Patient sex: F
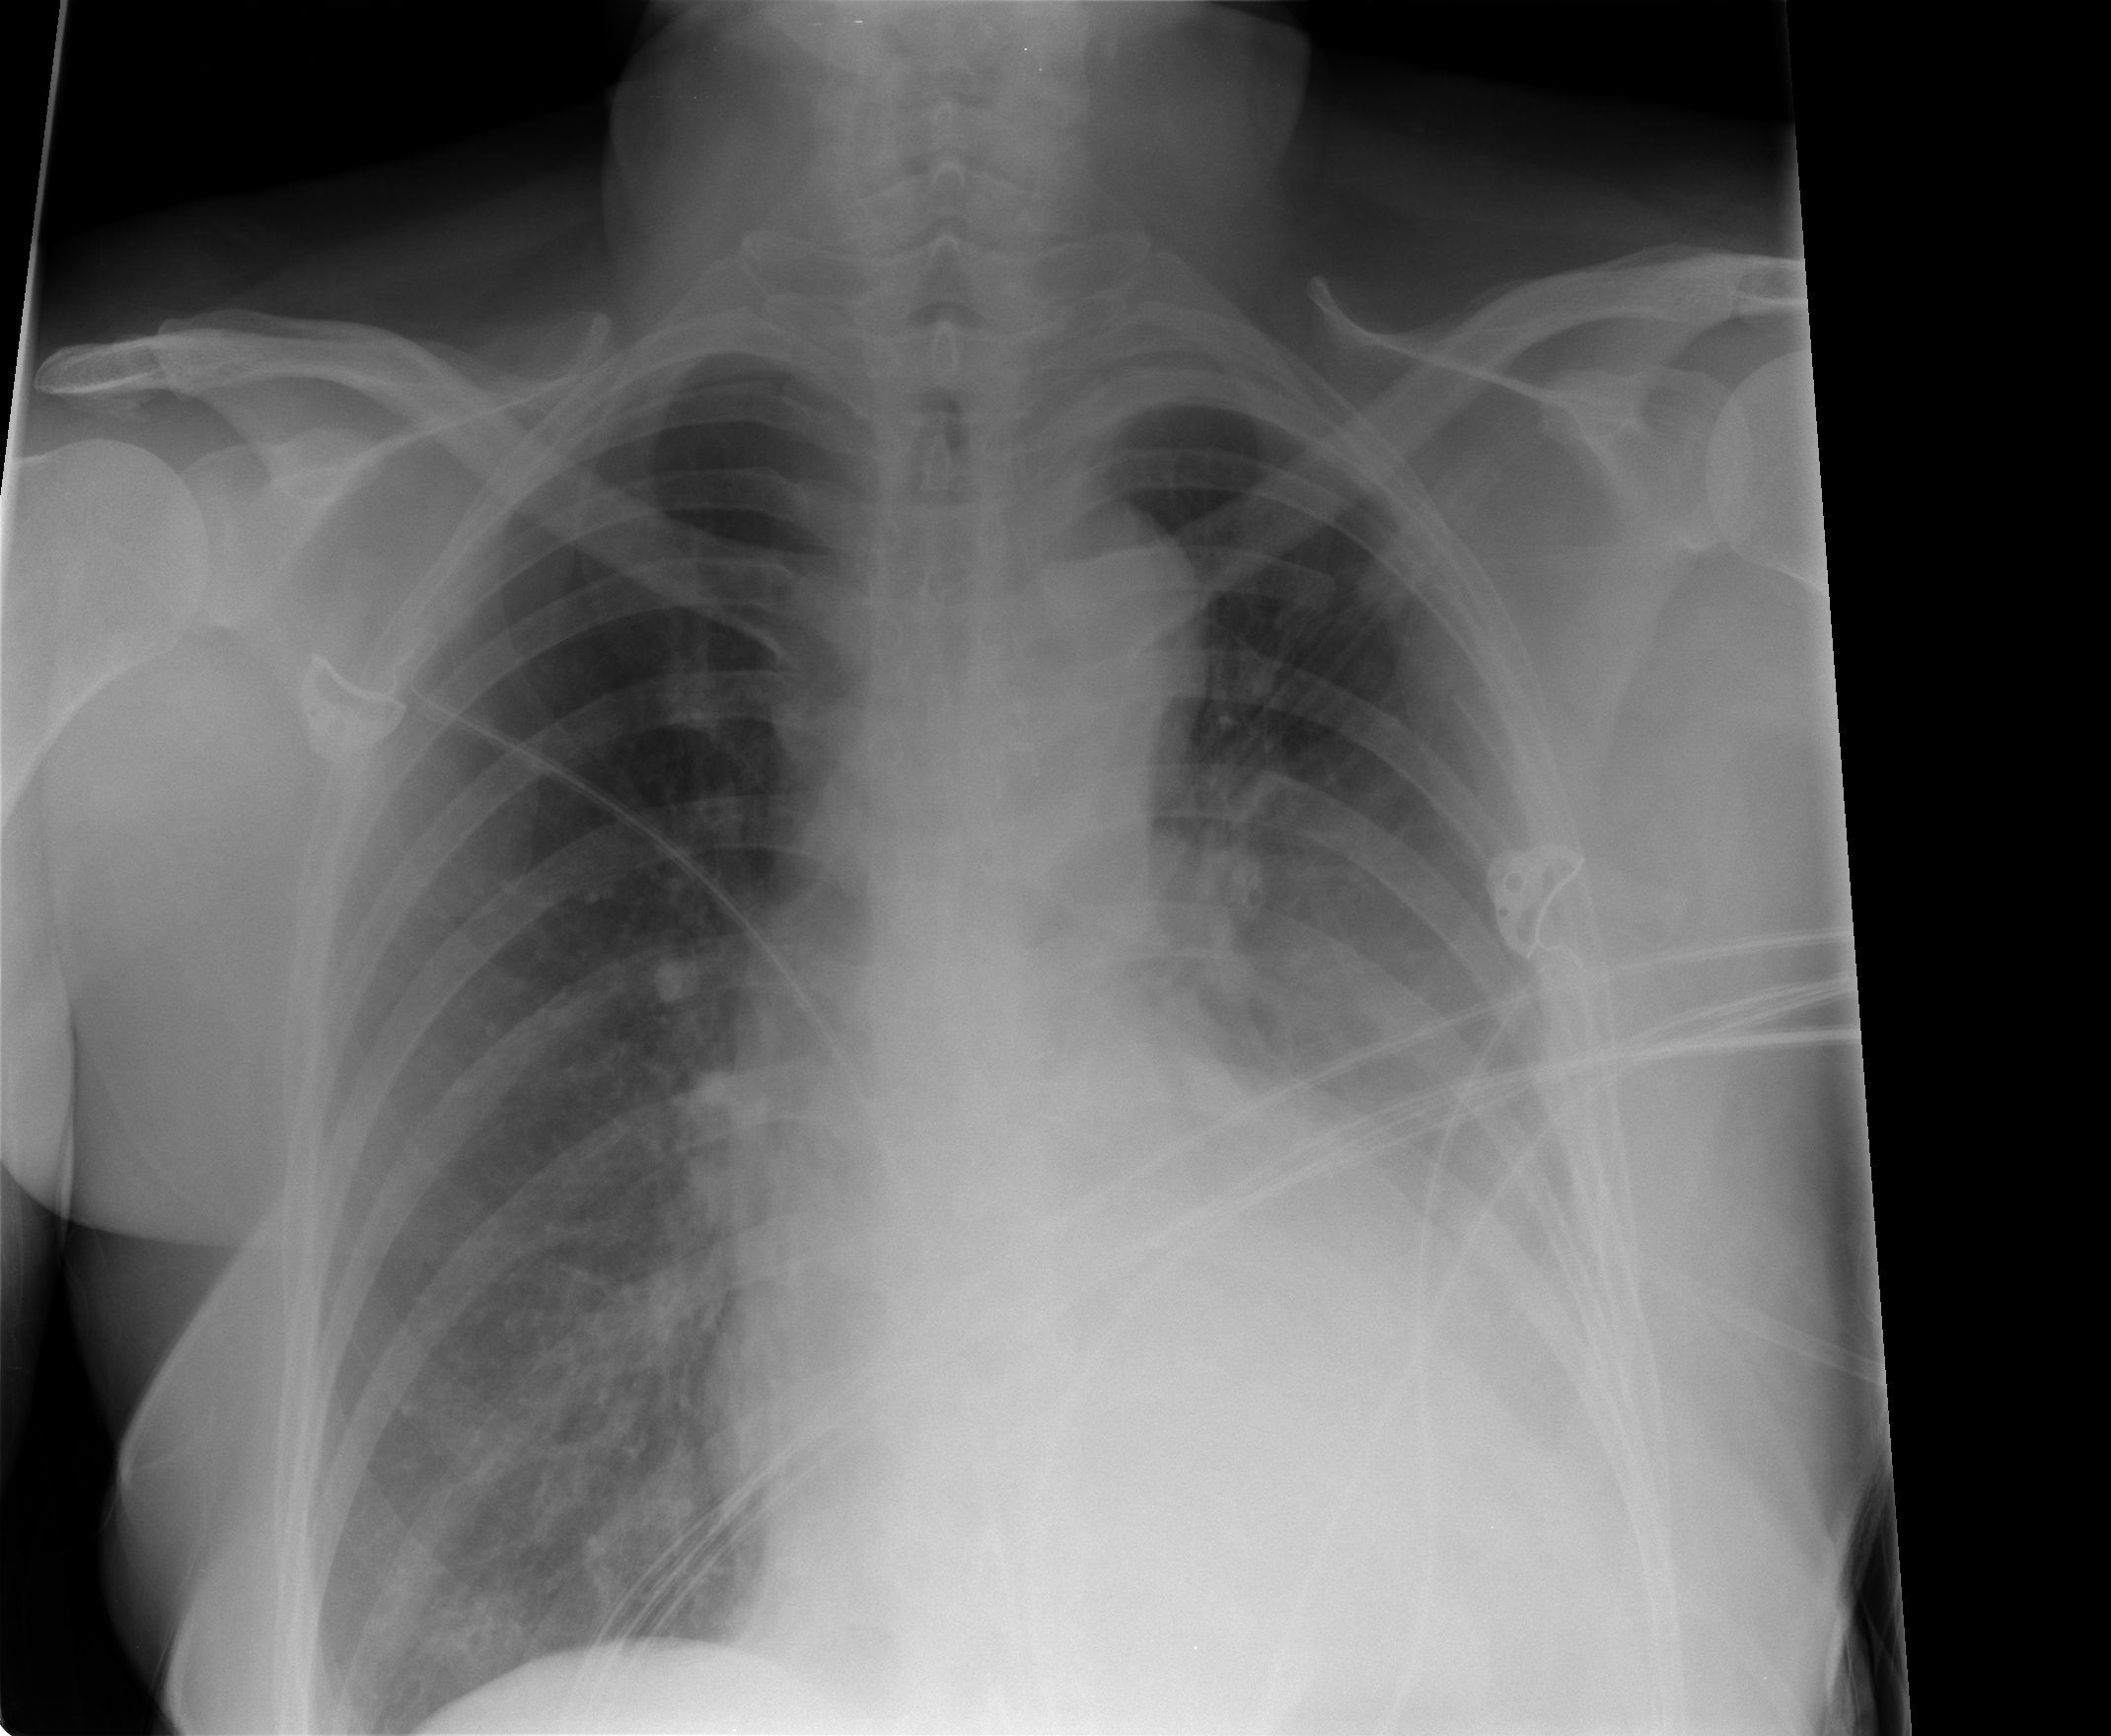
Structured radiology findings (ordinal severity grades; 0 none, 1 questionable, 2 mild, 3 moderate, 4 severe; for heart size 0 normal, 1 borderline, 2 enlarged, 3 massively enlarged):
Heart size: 0
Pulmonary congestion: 0
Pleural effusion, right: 0
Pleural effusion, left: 2
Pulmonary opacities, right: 0
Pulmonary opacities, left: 0
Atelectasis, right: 0
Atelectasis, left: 2